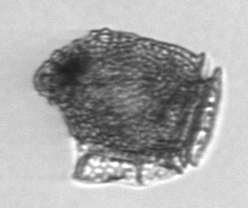
Label: Dinophysis_norvegica